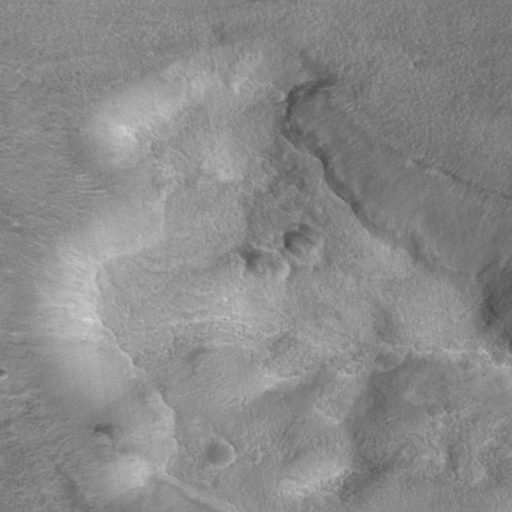
Classes present: Background